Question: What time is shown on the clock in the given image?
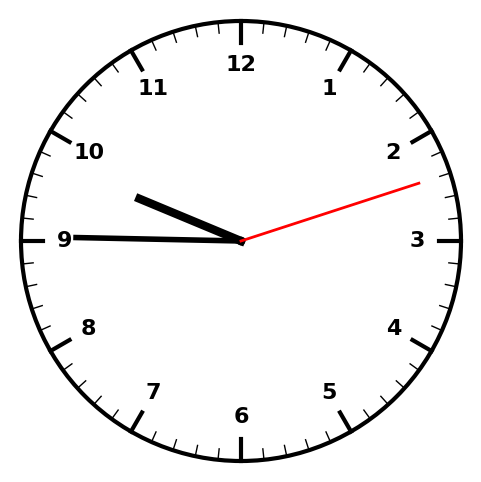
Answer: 09:45:12